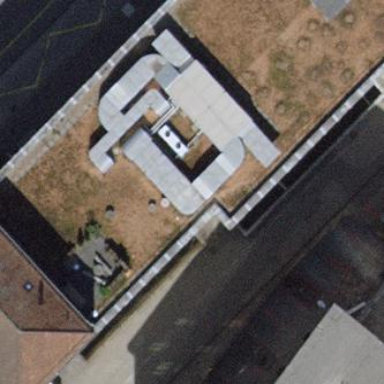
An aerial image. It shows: Office building with flat roof.